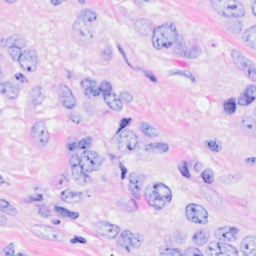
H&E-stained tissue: Breast